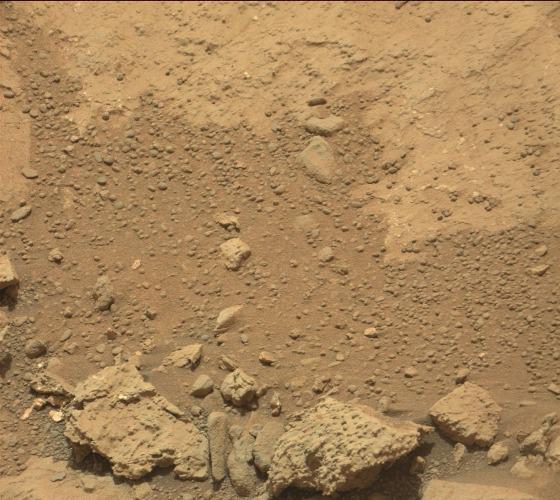
Terrain classes present: Bedrock, Gravel / Sand / Soil, Rock, Shadow